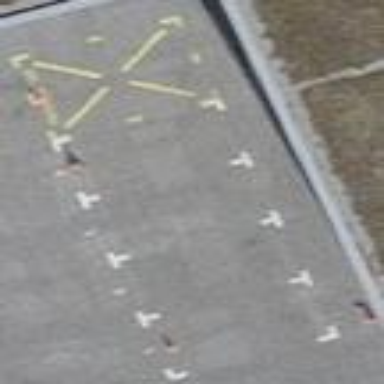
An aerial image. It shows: Street-side parking area.